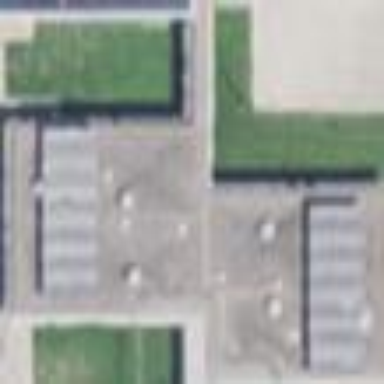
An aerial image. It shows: Prison.